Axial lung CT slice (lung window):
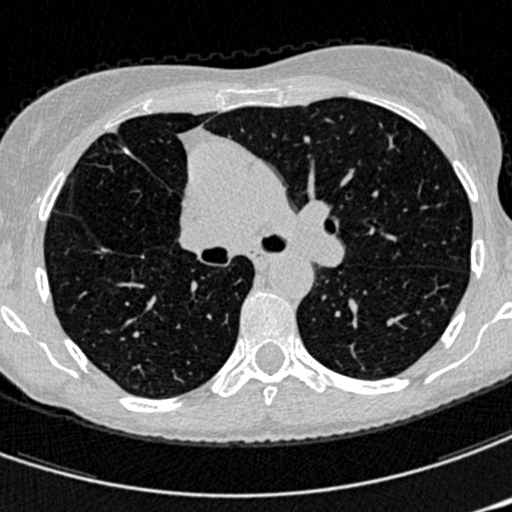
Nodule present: no